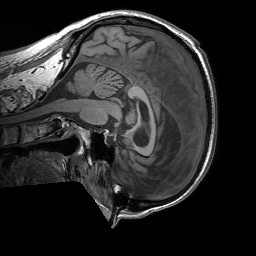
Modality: T1w
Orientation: sagittal
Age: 75
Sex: male
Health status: healthy
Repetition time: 1.9 s
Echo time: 0.00252 s